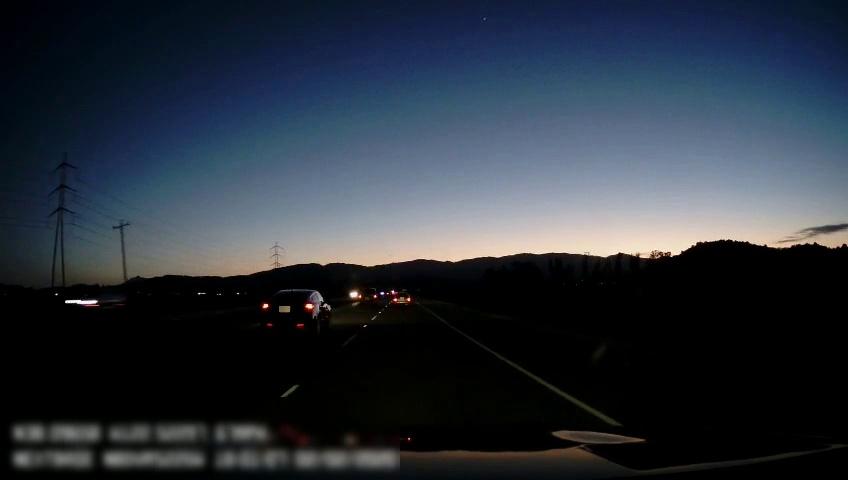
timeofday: Dusk/Dawn/Twilight
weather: Sunny
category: Drivable Space
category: Vehicles | Car
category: Vehicles | Car
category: Vehicles | Car
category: Vehicles | SUV
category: Lanes | Current Lane
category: Lanes | Alternate Lane